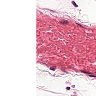
Metastatic tissue present: no